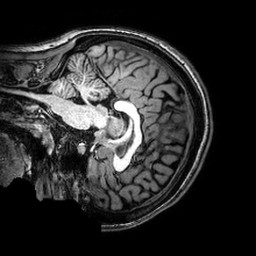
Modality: T1w
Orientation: sagittal
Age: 24
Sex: female